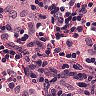
Metastatic tissue present: no